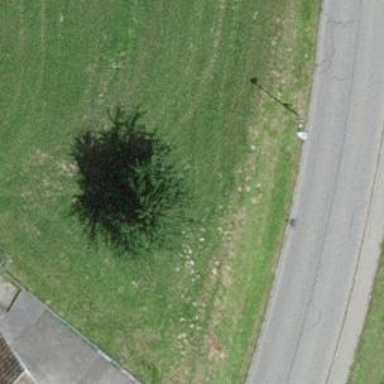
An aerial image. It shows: Beautiful tree in nature.